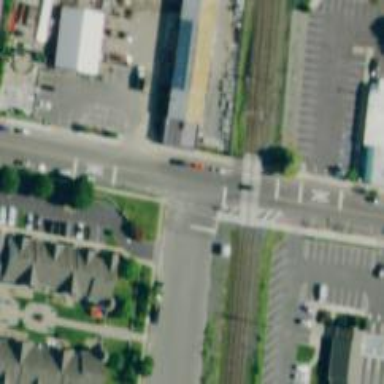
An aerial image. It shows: Railway crossing.